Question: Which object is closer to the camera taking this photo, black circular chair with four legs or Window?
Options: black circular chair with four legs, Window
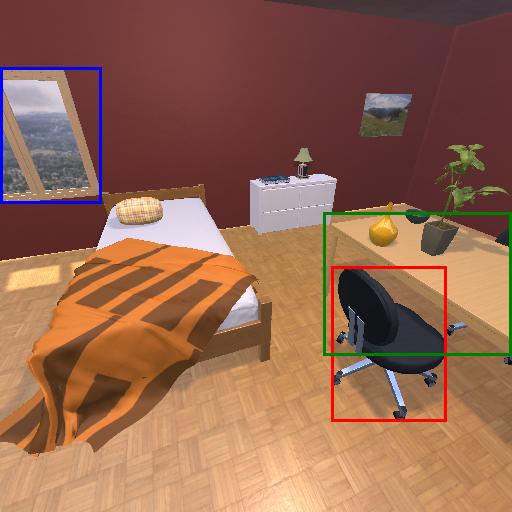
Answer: black circular chair with four legs